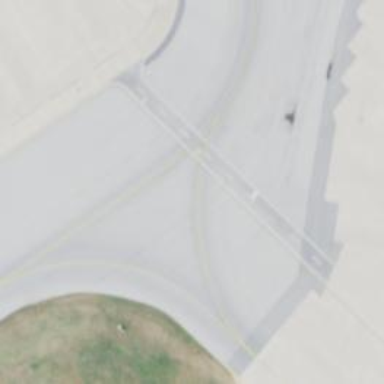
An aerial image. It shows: View of taxiway at the airport.